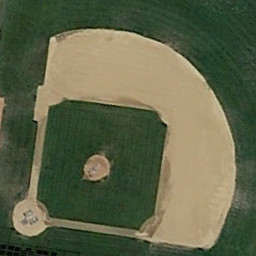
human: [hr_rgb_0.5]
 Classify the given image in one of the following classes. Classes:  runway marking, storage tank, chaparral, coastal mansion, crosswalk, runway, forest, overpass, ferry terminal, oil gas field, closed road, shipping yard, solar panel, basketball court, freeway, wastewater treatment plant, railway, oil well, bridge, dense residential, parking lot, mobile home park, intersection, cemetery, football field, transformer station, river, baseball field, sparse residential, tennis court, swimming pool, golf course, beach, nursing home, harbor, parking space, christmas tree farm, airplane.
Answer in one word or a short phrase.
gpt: baseball field